Aerial crown-view tile of a tropical tree (Barro Colorado Island, Panama), acquired 20250512:
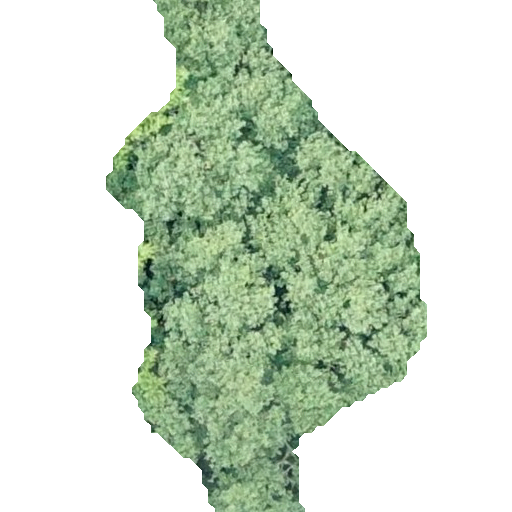
Species: Hieronyma alchorneoides
GBIF accepted scientific name: Hieronyma alchorneoides
Crown area: 158.834 m²